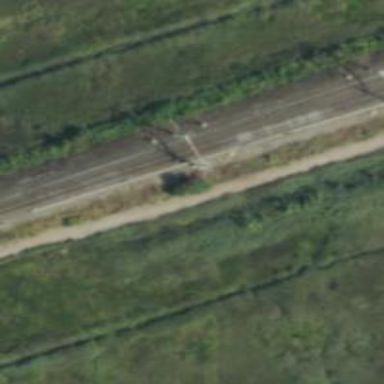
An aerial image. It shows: Railway with electrified contact lines.